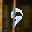
Label: 9